Field crop: tomato
Growth stage: 1
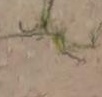
Species: cyperus